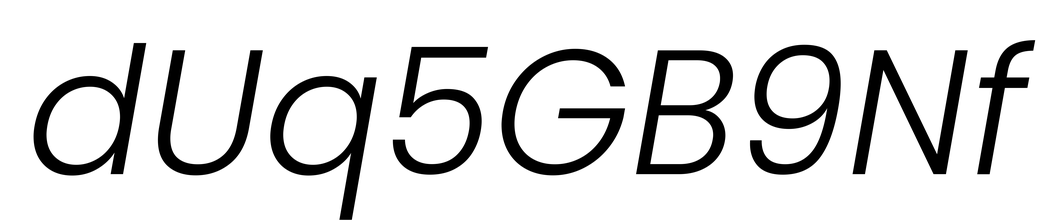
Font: Poppins-LightItalic